Interaction volume radius: 5 \u00c5
Interaction volume height: 10 \u00c5
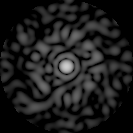
Disorder parameter: 0.878